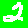
Digit: 2